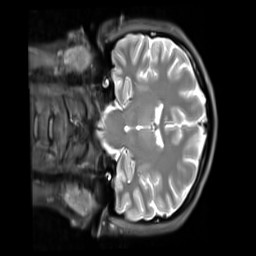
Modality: PDw
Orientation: coronal
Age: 23
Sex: female
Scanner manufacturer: siemens
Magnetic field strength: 3 T
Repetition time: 11.88 s
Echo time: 0.014 s